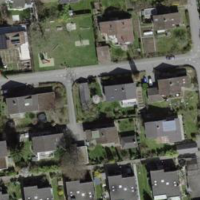
EUNIS habitat code: 54
Species observed at this site:
Aruncus dioicus